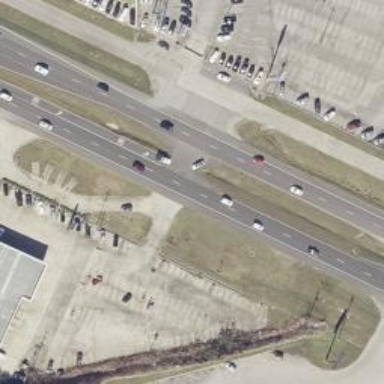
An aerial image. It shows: Primary highway with asphalt surface that includes dual carriageway.